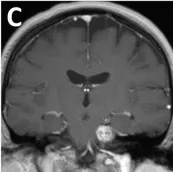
Radiological evaluation of the multi-compartmental lesion preoperatively and postoperatively. Coronal.
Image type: radiology (mri)